Field crop: maize
Growth stage: 1
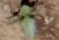
Species: datura